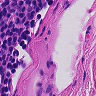
Metastatic tissue present: no